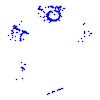
Particle: pion